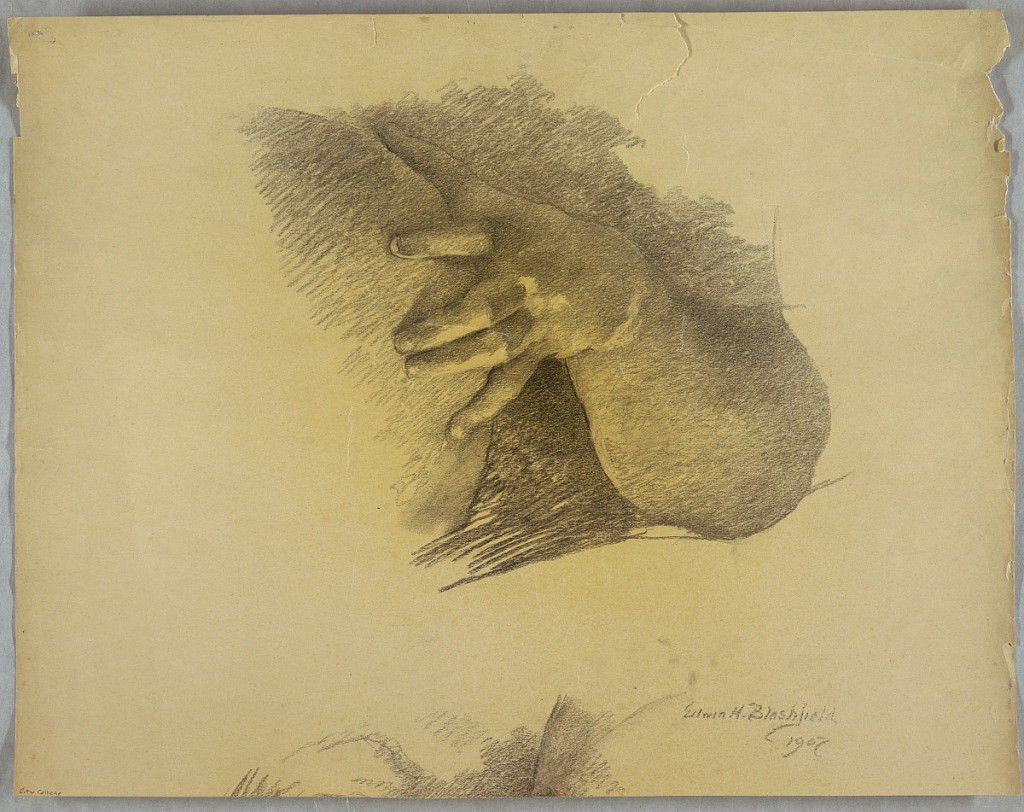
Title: Study of Arm and Hand
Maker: Edwin Howland Blashfield, American, 1848–1936
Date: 1907
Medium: Charcoal on off-white wove paper
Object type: Drawing
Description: Drawing of forearm and left hand, resting on a sphere.